Question: I have been working on this problem for a while now.
I am trying to add JPEG support to a program with libjpeg.
For the most part, it is working fairly well, But for some JPEGs, they show up like the picture on the left.

(Compare with the <URL>
It may not be obvious, but the background shows up with alternating red green and blue rows. If anyone has seen this behavior before and knows a probable cause, I would appreciate any input.
I have padded the rows to be multiples of four bytes, and it only slightly helped the issue.
Code:
'''
rowSize = cinfo.output_width * cinfo.num_components;
/* Windows needs bitmaps to be defined on Four Byte Boundaries */
winRowSize = (rowSize + 3) & -4;
imgSize = (cinfo.output_height * winRowSize + 3) & -4;
while(cinfo.output_scanline < cinfo.output_height){
jpeg_read_scanlines(&cinfo, &row_pointer, 1);
/* stagger read to get lines Bottom->Top (As BMP Requires) */
location = (imgSize) - (cinfo.output_scanline * winRowSize);
rowsRead++;
for(i = 0; i < winRowSize; i++){
rawImage[location++] = row_pointer[i];
}
}
/* Convert BGR to RGB */
if(cinfo.num_components == 3){
for(i = 0; i < imgSize; i += 3){
tmp = rawImage[i+2];
rawImage[i+2] = rawImage[i];
rawImage[i] = tmp;
}
}
biSize = sizeof(BITMAPINFOHEADER);
if(cinfo.num_components == 1){ /* Greyscale */
biPallete = 32 * 256;
biSize += biPallete;
}
bitInf = (BITMAPINFO *)malloc(biSize);
bitInf->bmiHeader.biSize = sizeof(BITMAPINFOHEADER);
bitInf->bmiHeader.biWidth = cinfo.output_width;
bitInf->bmiHeader.biHeight = cinfo.output_height;
bitInf->bmiHeader.biPlanes = 1;
bitInf->bmiHeader.biBitCount = 8*cinfo.num_components;
bitInf->bmiHeader.biCompression = BI_RGB;
bitInf->bmiHeader.biSizeImage = 0;
bitInf->bmiHeader.biXPelsPerMeter = 0;
bitInf->bmiHeader.biYPelsPerMeter = 0;
bitInf->bmiHeader.biClrUsed = 0;
bitInf->bmiHeader.biClrImportant = 0;
if(cinfo.num_components == 1){
for(i = 0; i < 256; i++){
bitInf->bmiColors[i].rgbBlue = i;
bitInf->bmiColors[i].rgbGreen = i;
bitInf->bmiColors[i].rgbRed = i;
bitInf->bmiColors[i].rgbReserved = 0;
}
}
/* Loads rawImage into an HBITMAP */
/* retval = CreateDIBitmap(inDC, &bitInf->bmiHeader, CBM_INIT, rawImage, bitInf, DIB_RGB_COLORS); */
retval = CreateCompatibleBitmap(inDC, cinfo.output_width, cinfo.output_height);
errorCode = SetDIBits(inDC, retval, 0, cinfo.output_height, rawImage, bitInf, DIB_RGB_COLORS);
'''
Solution: I changed the RGB/BGR converter to this:
'''
if(cinfo.num_components == 3){
for(i = 0; i < cinfo.output_height; i++){
location = (i * winRowSize);
for(j = 0; j < rowSize; j += 3){
tmp = rawImage[location+2];
rawImage[location+2] = rawImage[location];
rawImage[location] = tmp;
location += 3;
}
}
}
'''
And it worked like a charm. Thanks to <URL>.
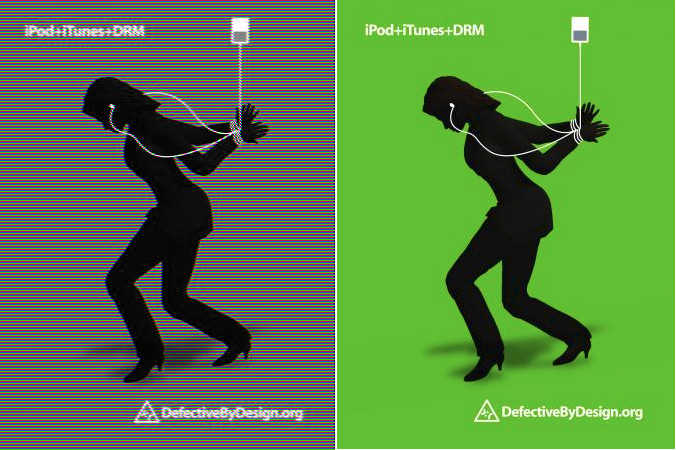
Answer: One of the most common causes of the left image is a buffer that is not properly aligned.
I believe Windows expects a DWORD aligned buffer.
One issue I see with the above code is that you do not want to use winRowSize to copy the actual pixels, you want to use a variable with the (width of the image * bytes per pixel). winRowSize copies the DWORD aligned size which is probably too big (although some images may work as they fall on DWORD alignment by default.)
Change the for loop:
'''
for(i = 0; i < (width of the image * bytes per pixel); i++){
rawImage[location++] = row_pointer[i];
}
'''
(You may also have to adjust the rgb to bgr code.)